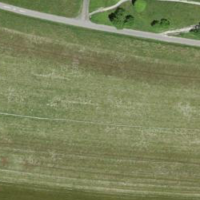
EUNIS habitat code: 52
Species observed at this site:
Centaurea scabiosa